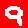
Digit: 9